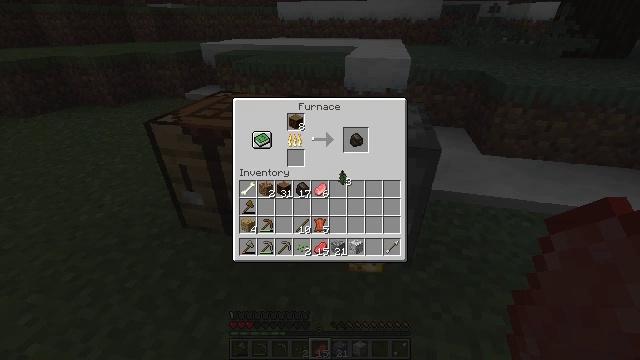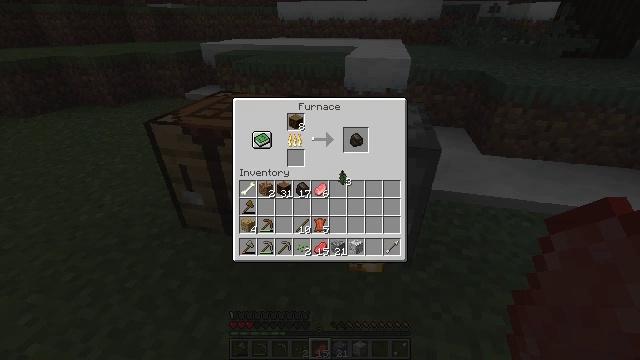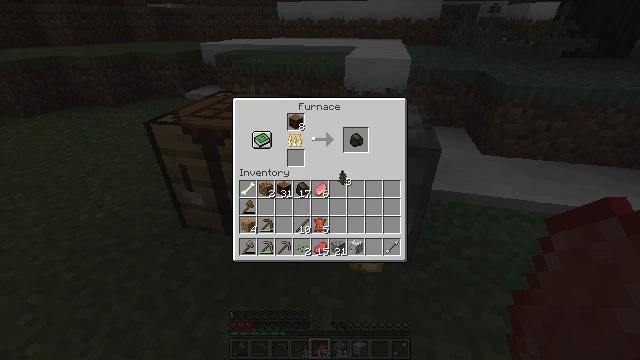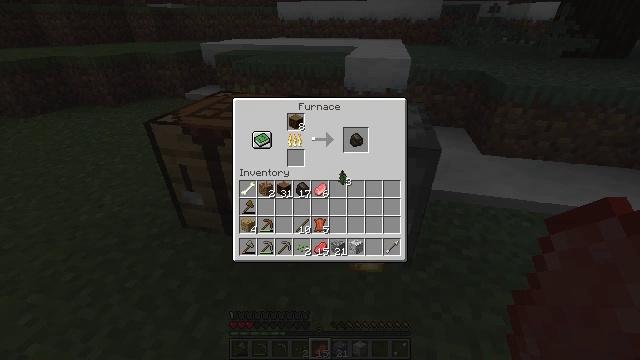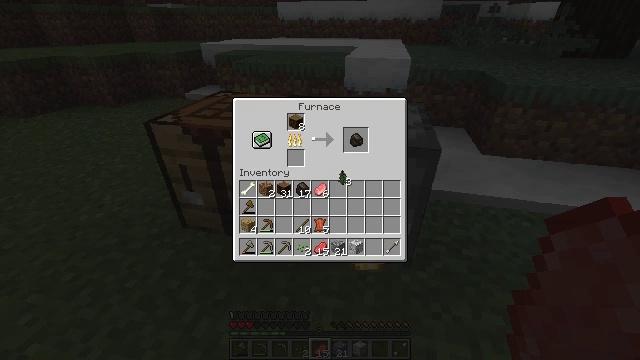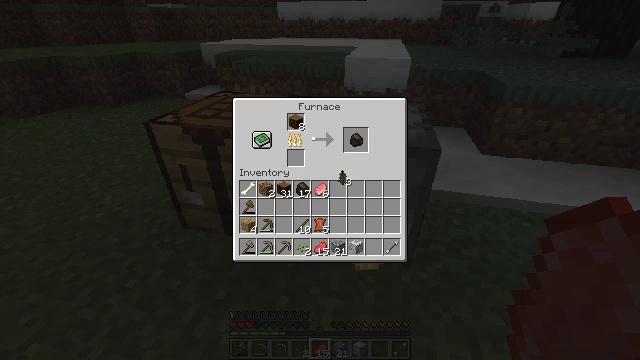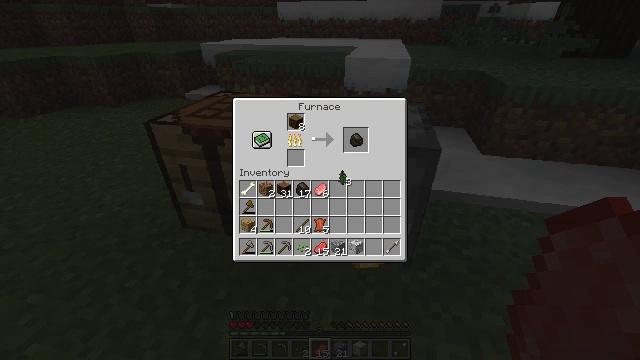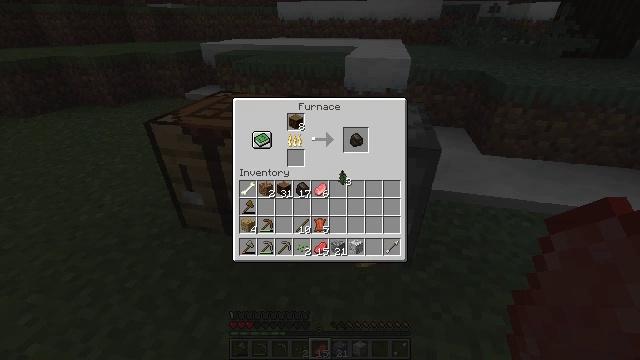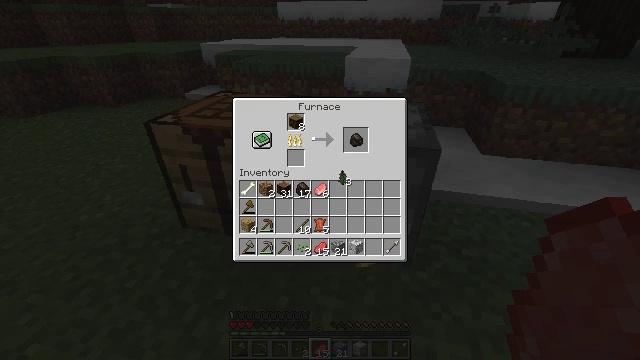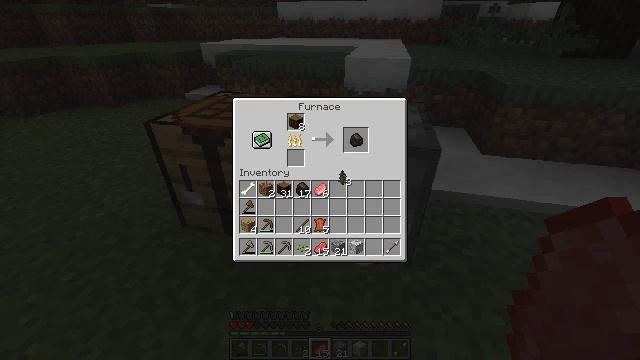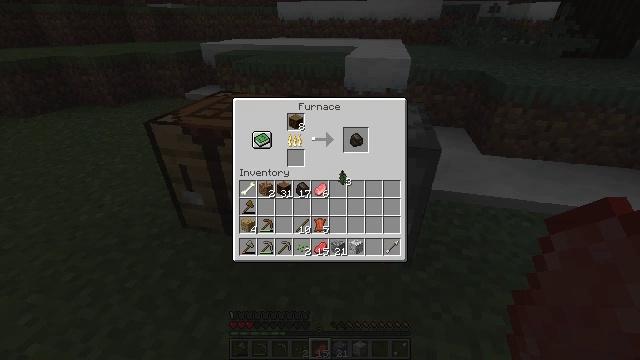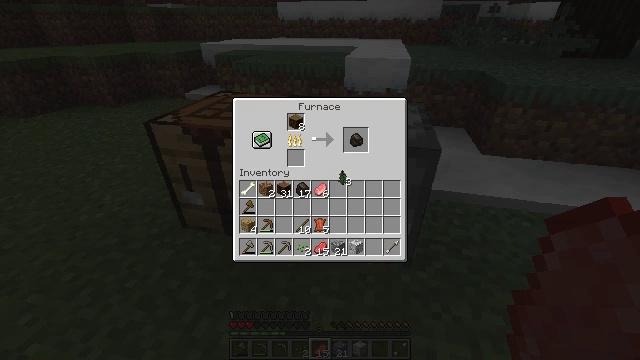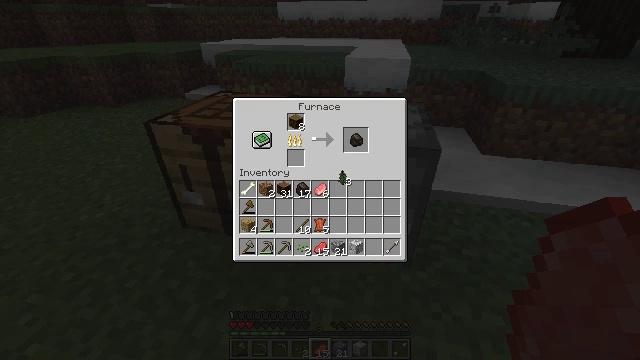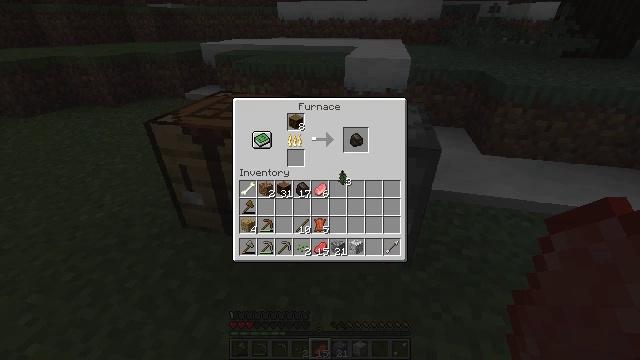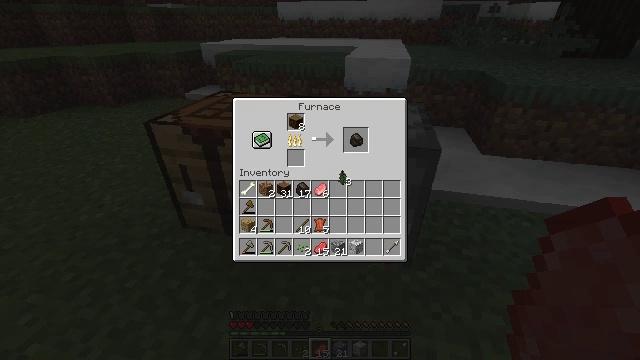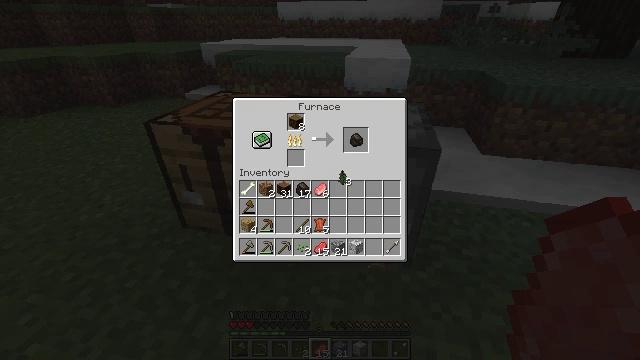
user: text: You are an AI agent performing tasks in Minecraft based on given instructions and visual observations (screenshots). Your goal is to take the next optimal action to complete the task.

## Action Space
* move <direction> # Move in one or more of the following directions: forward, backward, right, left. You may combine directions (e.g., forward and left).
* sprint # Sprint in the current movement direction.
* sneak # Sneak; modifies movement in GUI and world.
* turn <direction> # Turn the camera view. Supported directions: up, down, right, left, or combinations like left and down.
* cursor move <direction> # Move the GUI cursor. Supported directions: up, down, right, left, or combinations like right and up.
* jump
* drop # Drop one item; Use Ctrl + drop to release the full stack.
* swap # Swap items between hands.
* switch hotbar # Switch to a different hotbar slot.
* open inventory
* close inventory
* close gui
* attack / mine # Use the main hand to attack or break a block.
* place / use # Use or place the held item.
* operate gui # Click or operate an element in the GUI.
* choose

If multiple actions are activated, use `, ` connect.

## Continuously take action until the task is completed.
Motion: motion action
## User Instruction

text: Put wood logs in a furnace to craft charcoal.
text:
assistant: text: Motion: no_op
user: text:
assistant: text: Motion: no_op
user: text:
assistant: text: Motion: no_op
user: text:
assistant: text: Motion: no_op
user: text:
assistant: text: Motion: no_op
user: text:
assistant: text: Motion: no_op
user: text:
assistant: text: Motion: no_op
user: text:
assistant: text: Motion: no_op
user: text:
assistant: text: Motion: no_op
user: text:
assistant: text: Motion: no_op
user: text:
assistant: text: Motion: no_op
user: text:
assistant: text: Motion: no_op
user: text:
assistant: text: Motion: no_op
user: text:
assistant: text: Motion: no_op
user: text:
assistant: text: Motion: no_op
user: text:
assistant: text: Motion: no_op
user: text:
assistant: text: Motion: no_op
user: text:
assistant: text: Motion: no_op
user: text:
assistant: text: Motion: no_op
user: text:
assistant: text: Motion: no_op
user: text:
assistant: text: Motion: no_op
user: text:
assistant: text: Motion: no_op
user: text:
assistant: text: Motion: no_op
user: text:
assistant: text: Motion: no_op
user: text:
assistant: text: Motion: no_op
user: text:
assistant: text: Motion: no_op
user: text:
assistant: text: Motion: no_op
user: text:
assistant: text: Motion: no_op
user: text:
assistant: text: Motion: cursor move up
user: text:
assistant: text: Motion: no_op